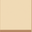
Piece: xx